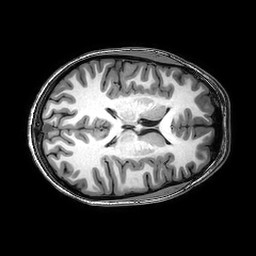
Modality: T1w
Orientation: axial
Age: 21
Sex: female
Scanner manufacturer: philips
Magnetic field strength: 3 T
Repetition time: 0.008284 s
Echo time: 0.00382 s